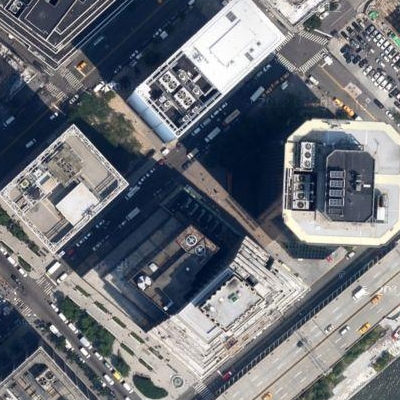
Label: cIndustry